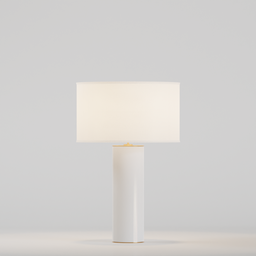
Label: lighting